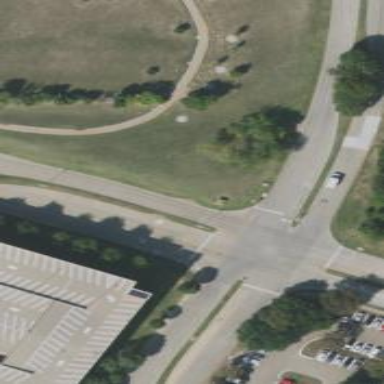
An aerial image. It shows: Tertiary road with separate sidewalks.